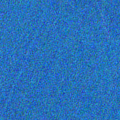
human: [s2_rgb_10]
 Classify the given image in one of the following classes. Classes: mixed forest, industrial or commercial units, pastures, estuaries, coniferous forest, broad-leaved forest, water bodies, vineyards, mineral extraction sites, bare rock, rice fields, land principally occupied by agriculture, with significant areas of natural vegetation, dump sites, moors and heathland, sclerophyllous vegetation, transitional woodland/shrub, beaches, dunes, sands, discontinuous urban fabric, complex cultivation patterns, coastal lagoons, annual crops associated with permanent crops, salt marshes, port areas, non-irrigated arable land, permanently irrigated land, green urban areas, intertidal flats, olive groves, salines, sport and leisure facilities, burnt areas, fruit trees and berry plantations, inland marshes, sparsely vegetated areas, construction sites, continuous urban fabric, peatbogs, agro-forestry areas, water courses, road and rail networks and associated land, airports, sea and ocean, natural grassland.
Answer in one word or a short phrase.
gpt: sea and ocean